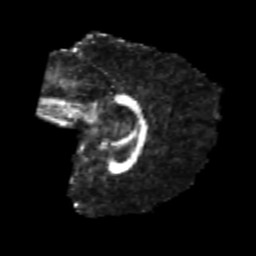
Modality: FA
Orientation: sagittal
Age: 20
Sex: female
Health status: healthy
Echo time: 0.074 s